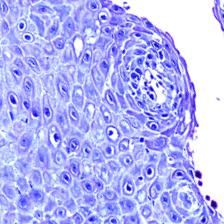
Diagnosis: OSCC